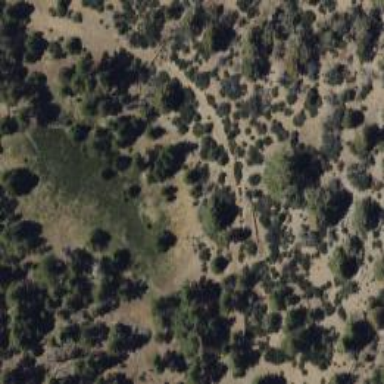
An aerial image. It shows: Path with track type of grade 3.